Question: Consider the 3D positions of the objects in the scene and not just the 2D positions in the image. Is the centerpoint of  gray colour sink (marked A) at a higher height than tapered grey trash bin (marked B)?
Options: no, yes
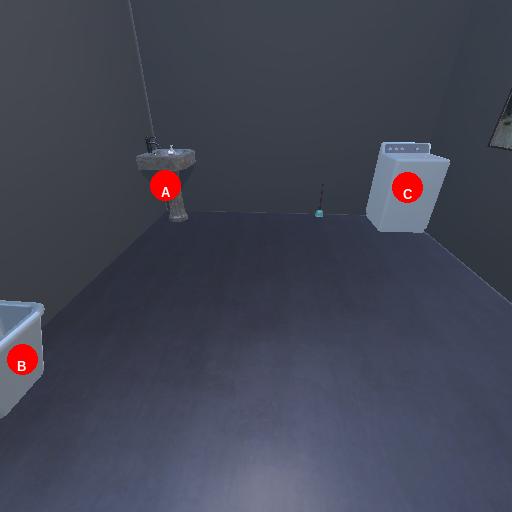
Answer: no